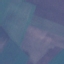
Land use / land cover: AnnualCrop